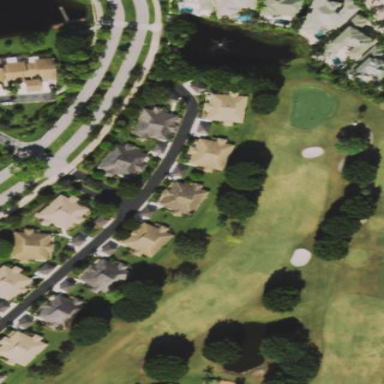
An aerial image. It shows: Grassy golf fairway.